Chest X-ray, PA view. Patient: 77 years old, sex F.
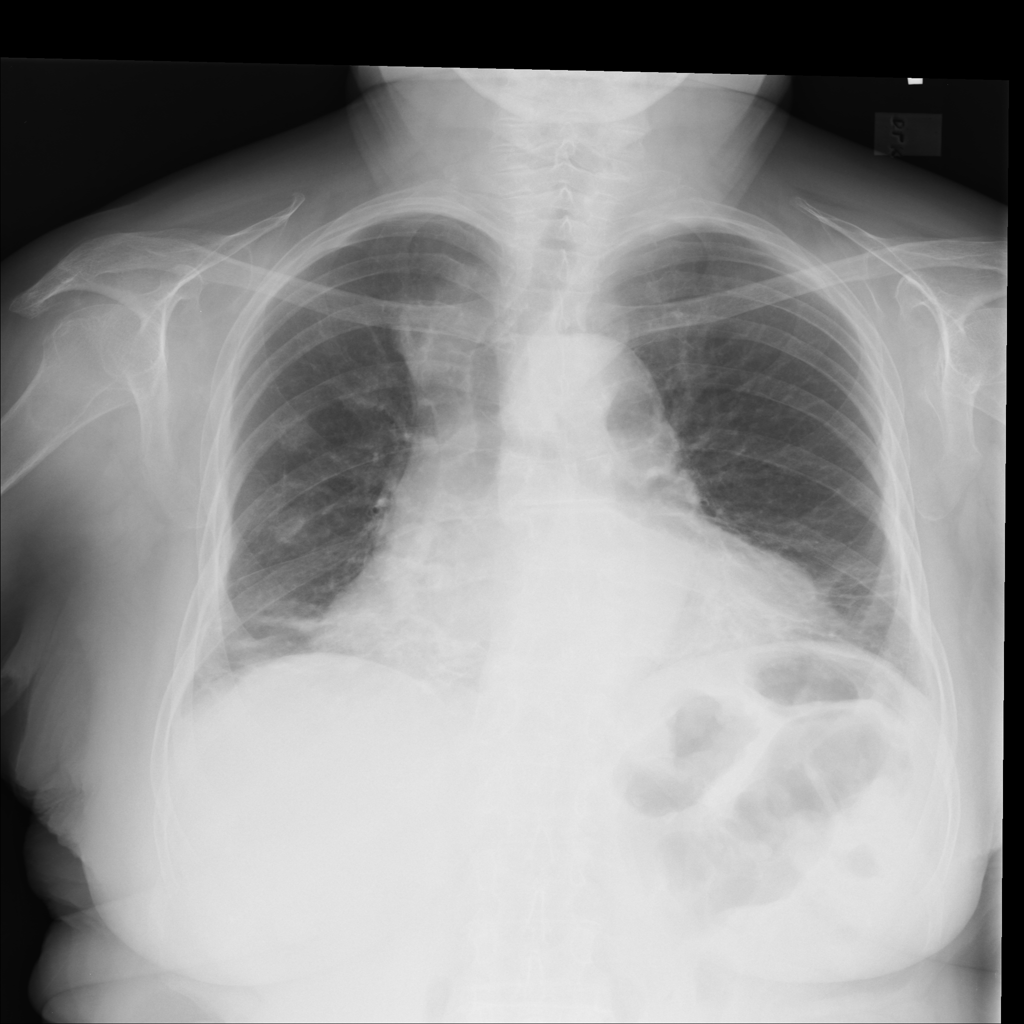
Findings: Atelectasis, Cardiomegaly, Effusion, Infiltration